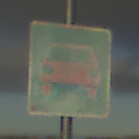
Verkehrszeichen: Kraftfahrstrasse
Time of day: SunriseSunset
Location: Outdoor (Nature)
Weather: PartlyCloudy
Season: NotSpecified
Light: Natural